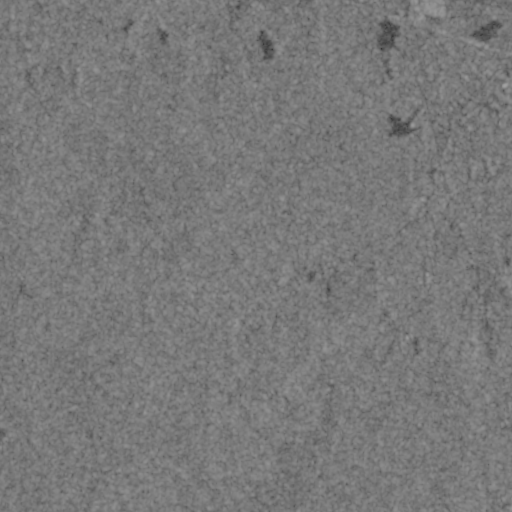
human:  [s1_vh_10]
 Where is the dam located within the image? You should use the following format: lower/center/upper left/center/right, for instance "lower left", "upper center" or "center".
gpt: The dam is located in the upper right of the image.
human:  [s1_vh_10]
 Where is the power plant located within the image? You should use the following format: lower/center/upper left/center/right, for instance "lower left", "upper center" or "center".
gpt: There is no power plant in the image.

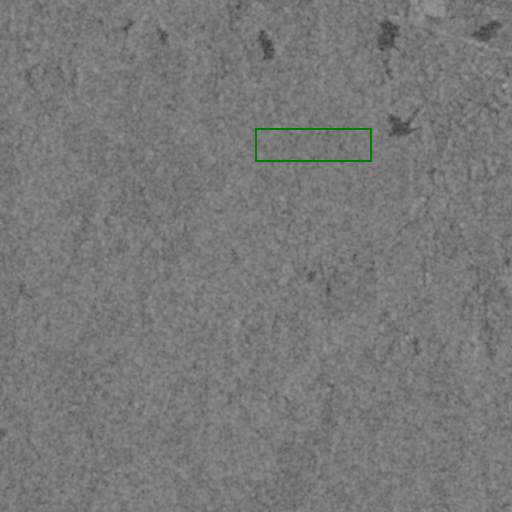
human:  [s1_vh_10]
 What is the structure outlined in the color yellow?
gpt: There is no yellow outline.
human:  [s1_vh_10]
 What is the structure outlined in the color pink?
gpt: There is no structure outlined in pink.